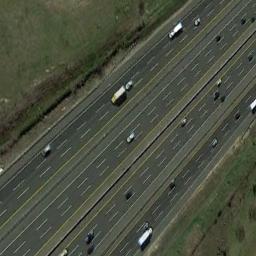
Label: freeway